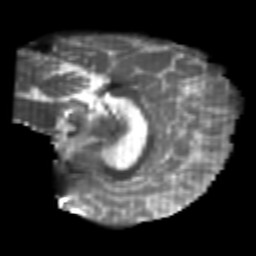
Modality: T2w
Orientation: sagittal
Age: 23
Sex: female
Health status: healthy
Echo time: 0.074 s